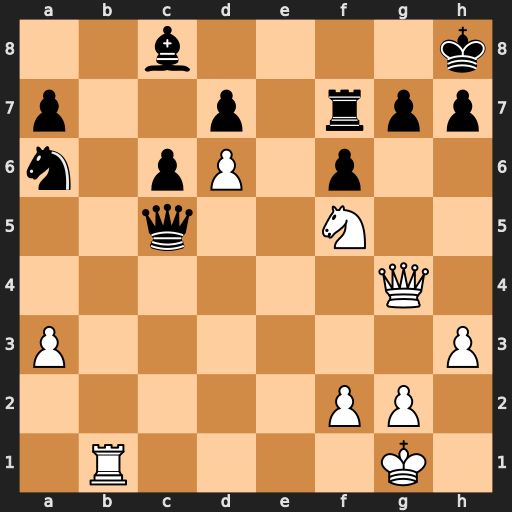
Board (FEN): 2b4k/p2p1rpp/n1pP1p2/2q2N2/6Q1/P6P/5PP1/1R4K1
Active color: w
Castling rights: -
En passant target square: -
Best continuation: Re1 Nc7 dxc7